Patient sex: M
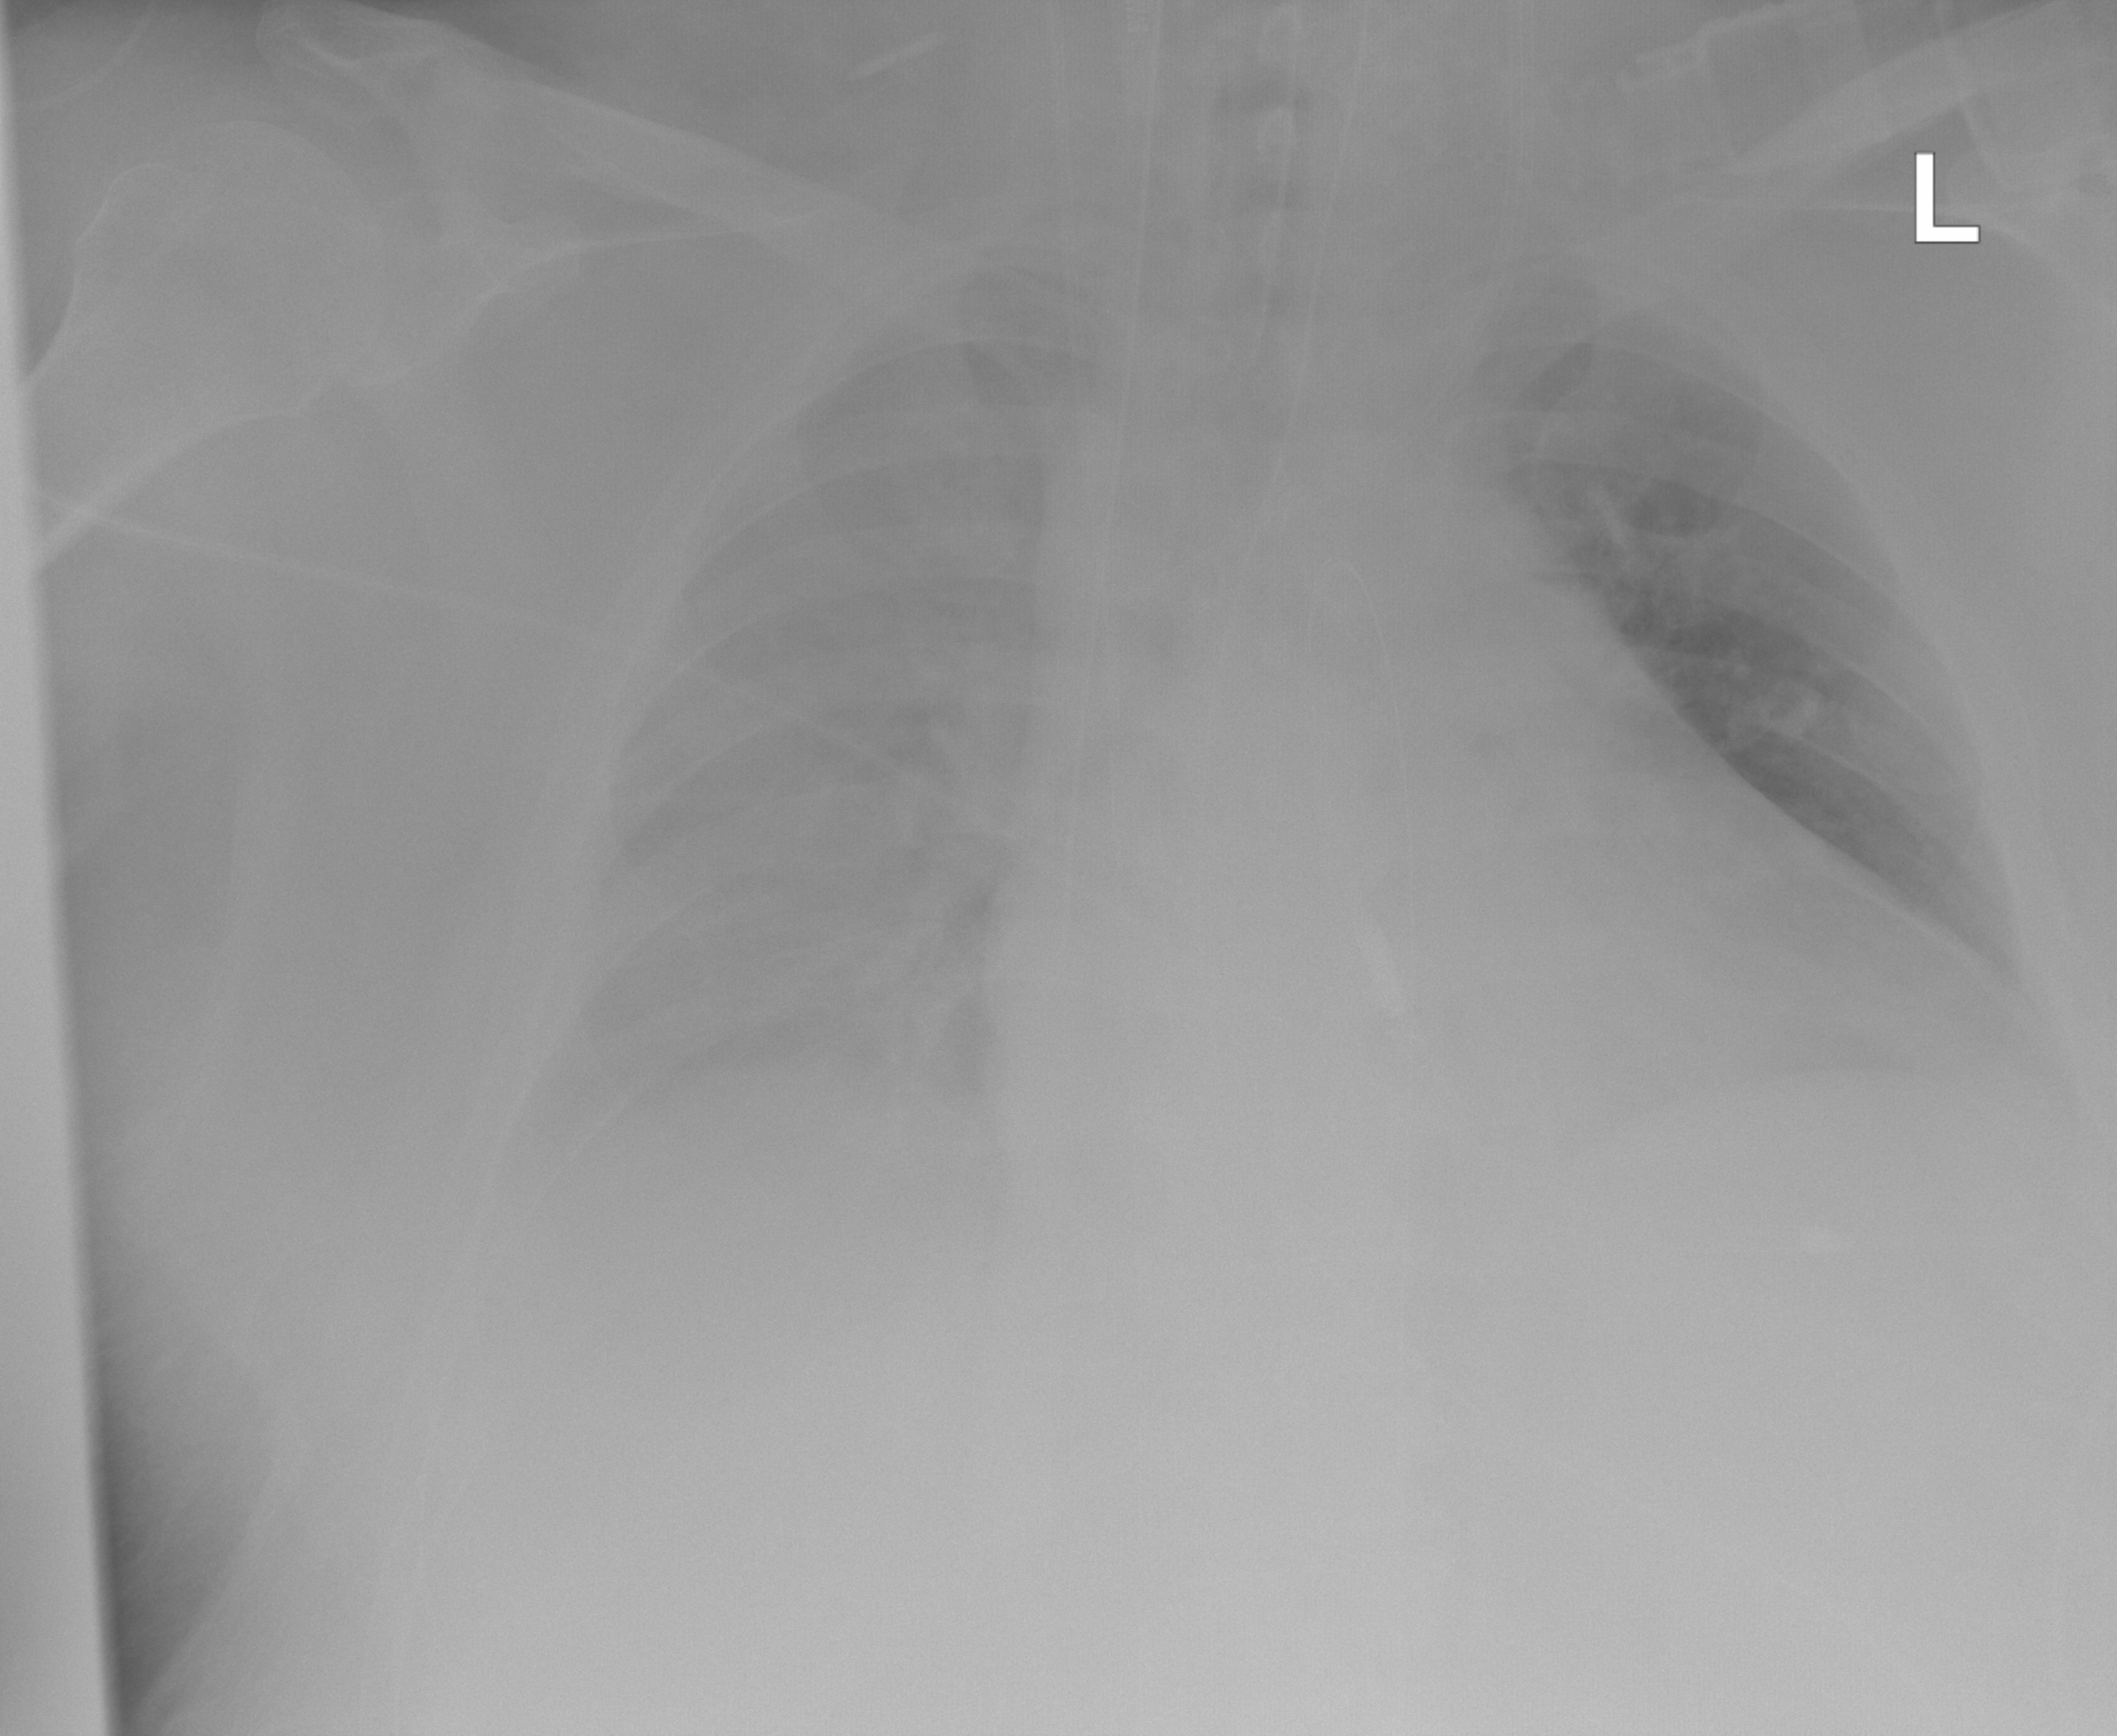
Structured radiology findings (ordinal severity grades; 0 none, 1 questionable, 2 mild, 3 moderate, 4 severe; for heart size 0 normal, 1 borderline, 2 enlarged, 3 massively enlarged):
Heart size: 2
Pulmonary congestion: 0
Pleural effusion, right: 2
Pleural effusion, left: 0
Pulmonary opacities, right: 1
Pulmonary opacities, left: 0
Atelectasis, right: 2
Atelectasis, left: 0